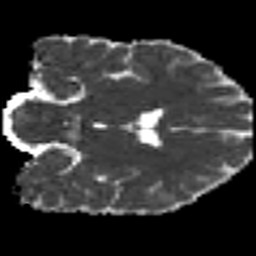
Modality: MD
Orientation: coronal
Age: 21
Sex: male
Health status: healthy
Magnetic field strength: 3 T
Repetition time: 9 s
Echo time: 0.093 s